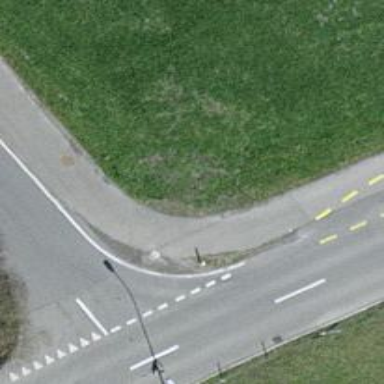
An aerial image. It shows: Paved path.